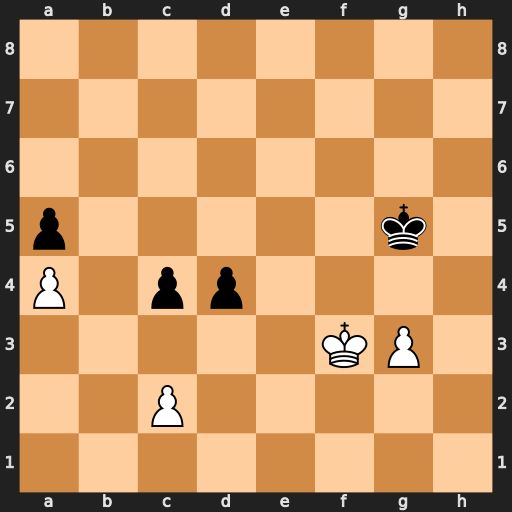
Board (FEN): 8/8/8/p5k1/P1pp4/5KP1/2P5/8
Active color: w
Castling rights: -
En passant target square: -
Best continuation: Ke4 d3 cxd3 c3 Ke3